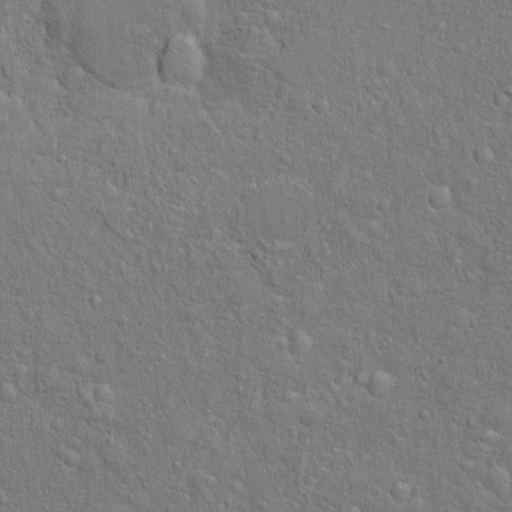
Classes present: Background